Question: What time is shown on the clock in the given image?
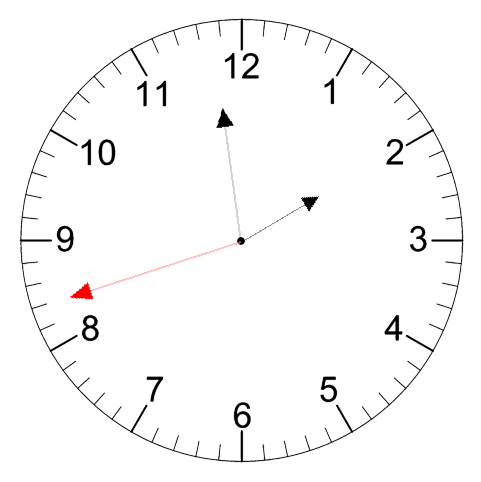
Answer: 01:58:42